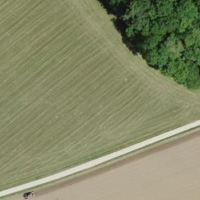
EUNIS habitat code: 24
Species observed at this site:
Fagopyrum esculentum